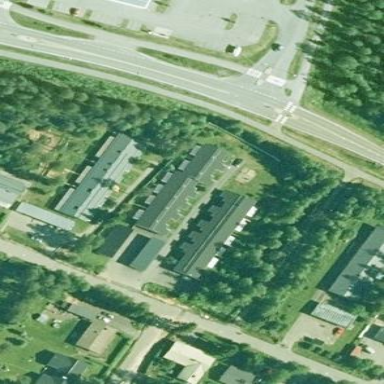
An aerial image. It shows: Terrace building.